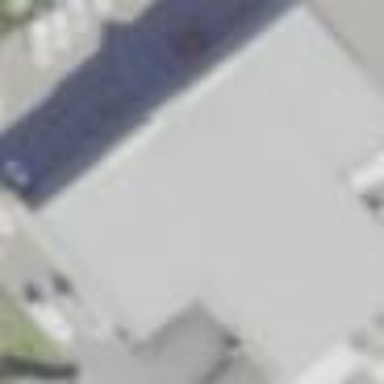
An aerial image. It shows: Building that operates as boat shop.